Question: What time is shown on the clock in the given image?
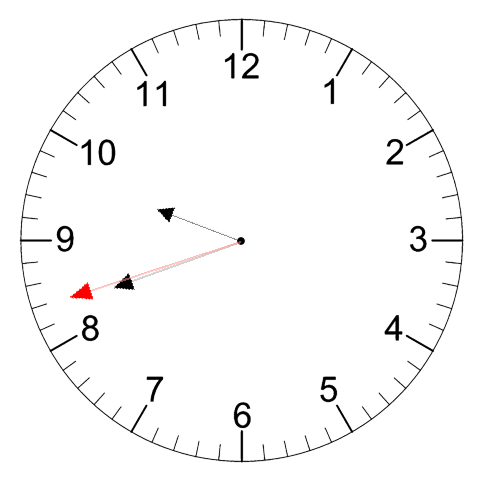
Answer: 09:41:42